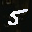
Label: 5